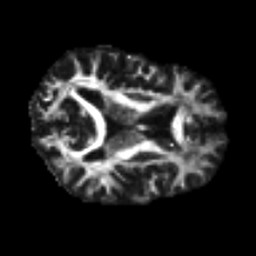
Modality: FA
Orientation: axial
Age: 32
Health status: ill
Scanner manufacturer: philips
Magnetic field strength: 3 T
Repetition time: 9 s
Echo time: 0.127 s